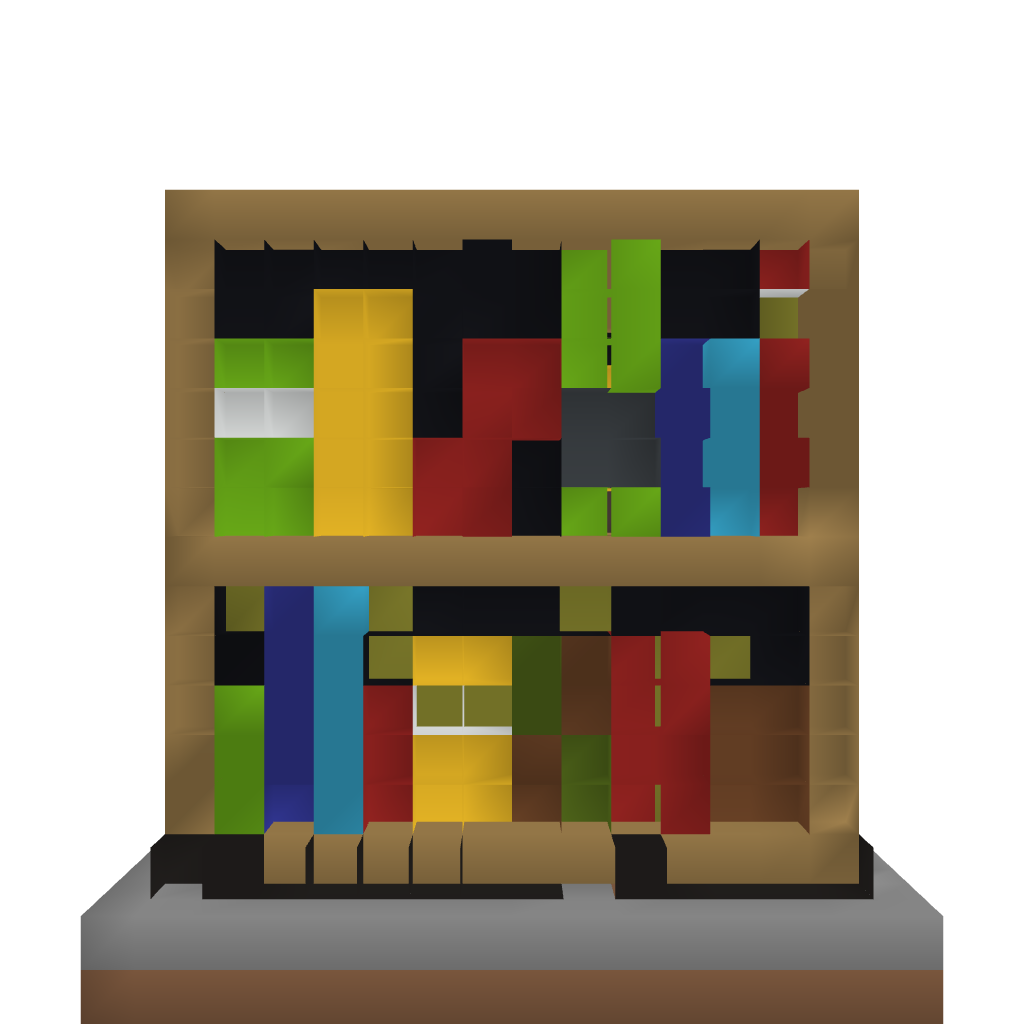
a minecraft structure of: Enchantment library